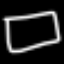
Label: square